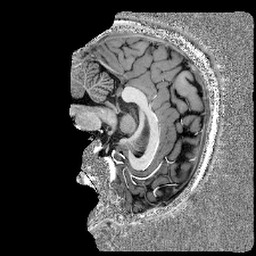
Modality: T1w
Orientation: sagittal
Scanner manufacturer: siemens
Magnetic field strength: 6.98 T
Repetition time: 4 s
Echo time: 0.00308 s